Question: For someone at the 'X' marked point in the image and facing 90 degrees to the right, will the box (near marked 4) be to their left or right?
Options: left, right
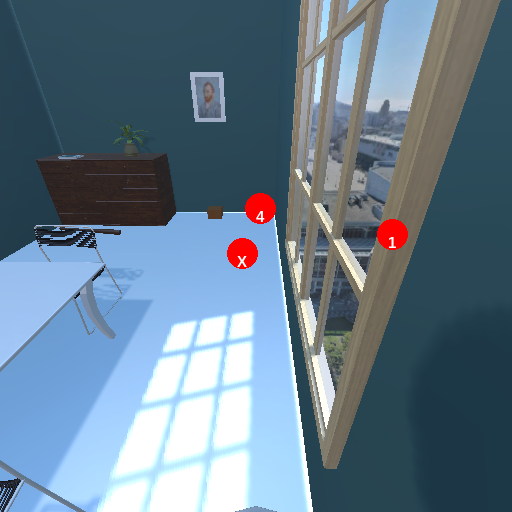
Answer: left